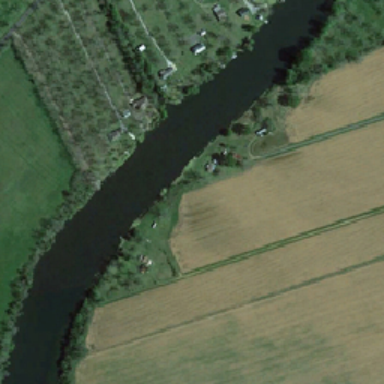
There are many houses around the farm .